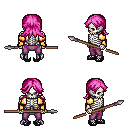
a pixel art fantasy rpg character, male body template, skeleton, gold arm armor, magenta pants, pink loose hair, ghillies, spear, four views (front, back, left, right), 2x2 character sprite sheet, small pixel art, hard edges, no anti-aliasing